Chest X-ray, AP view. Patient: 15 years old, sex M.
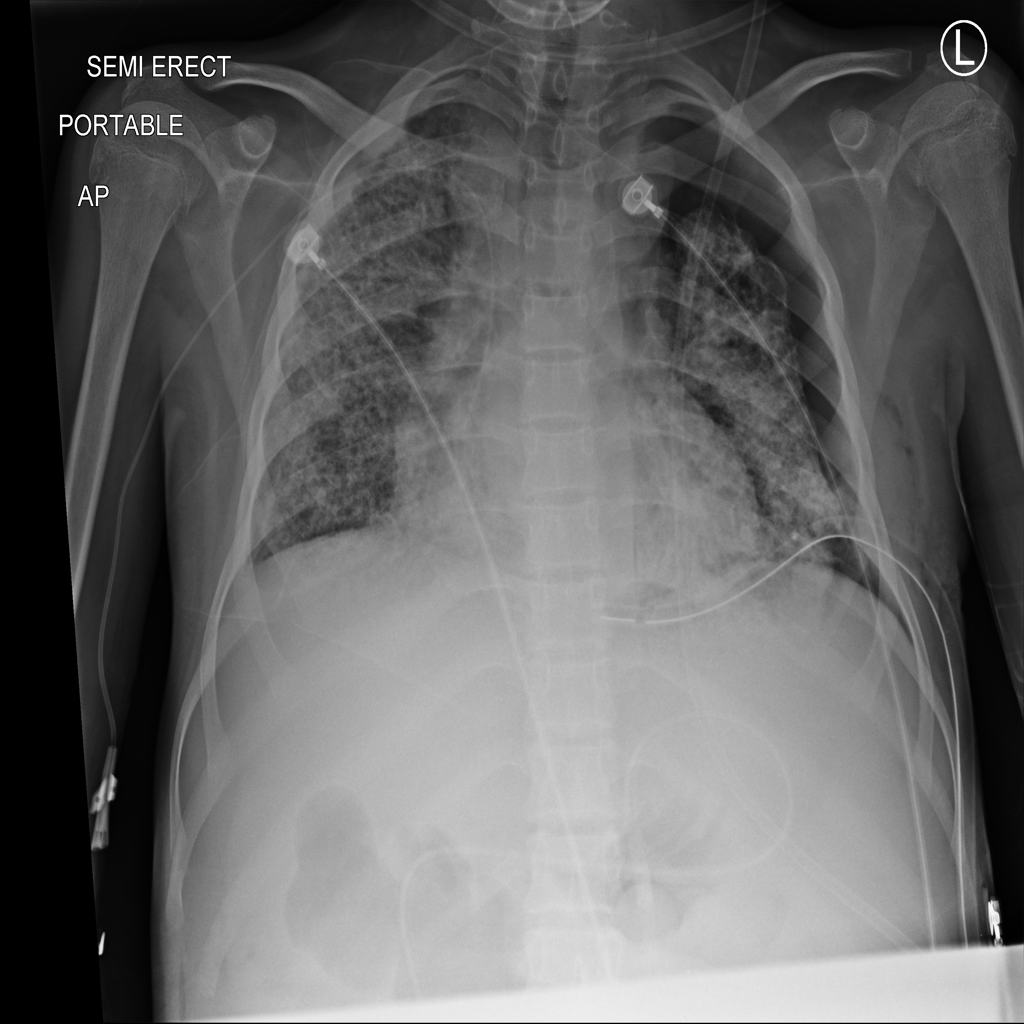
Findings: Emphysema, Pneumothorax